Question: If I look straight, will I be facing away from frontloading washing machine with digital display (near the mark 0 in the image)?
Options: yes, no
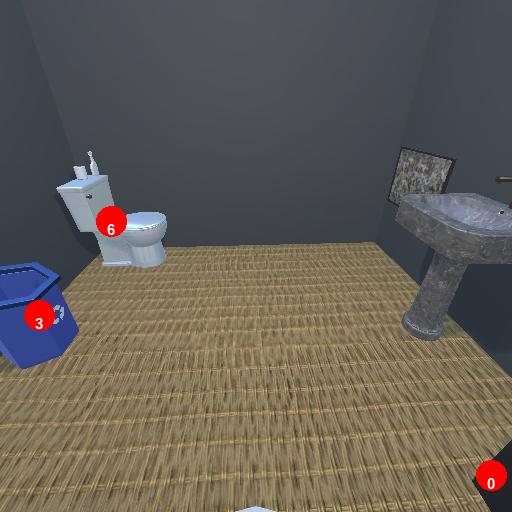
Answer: yes